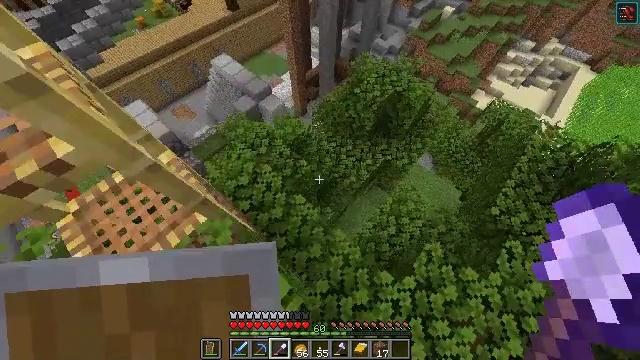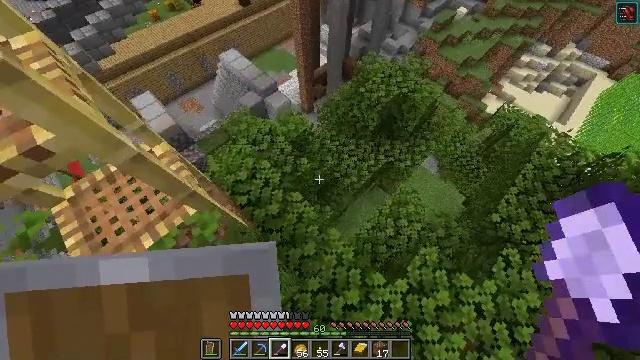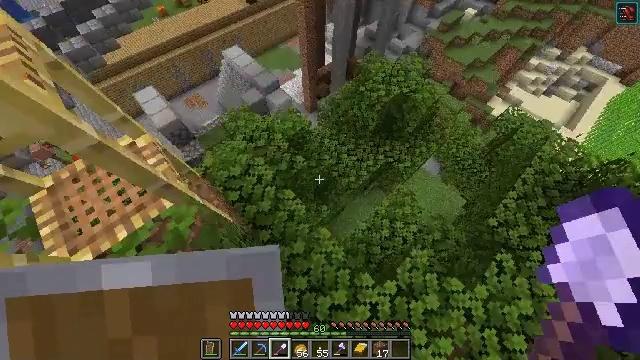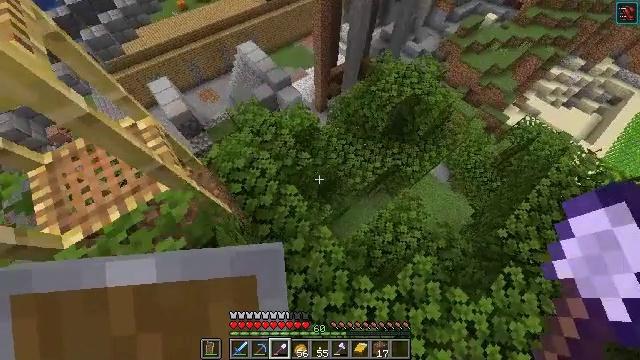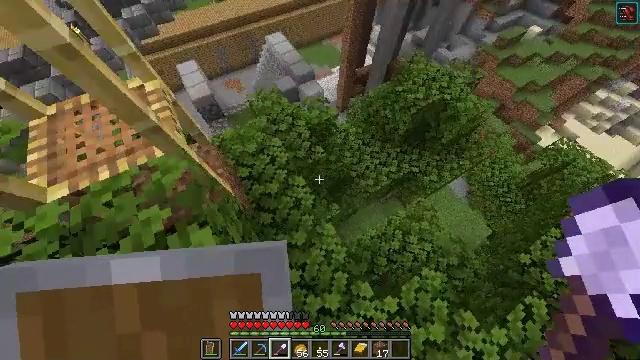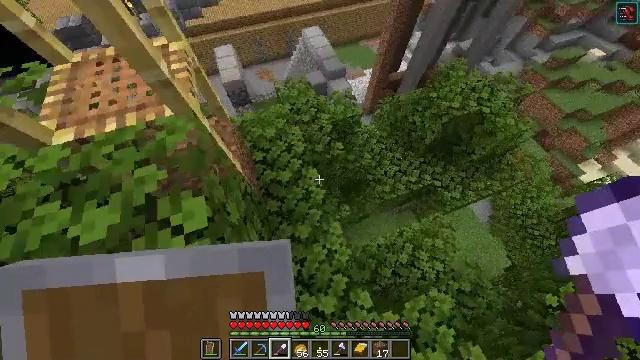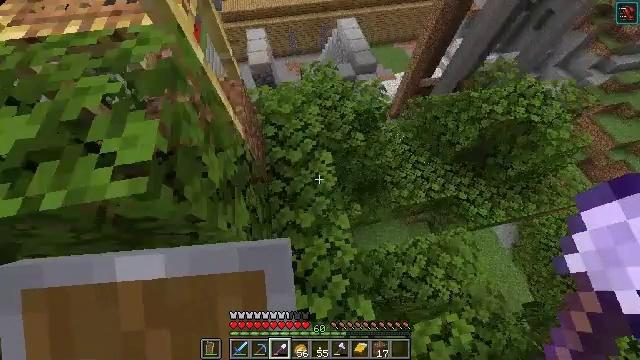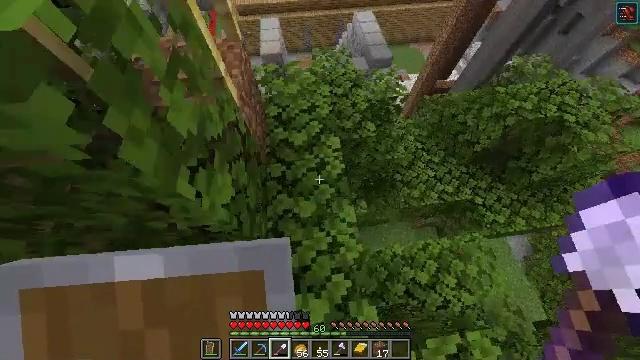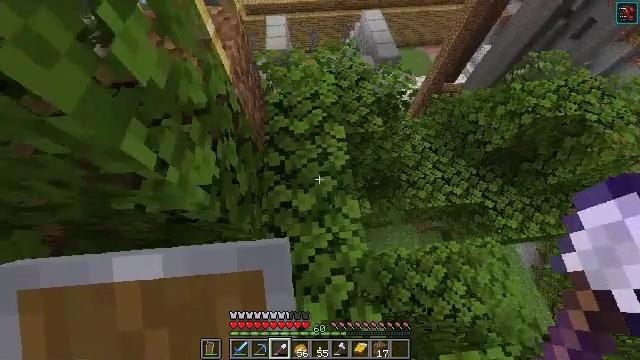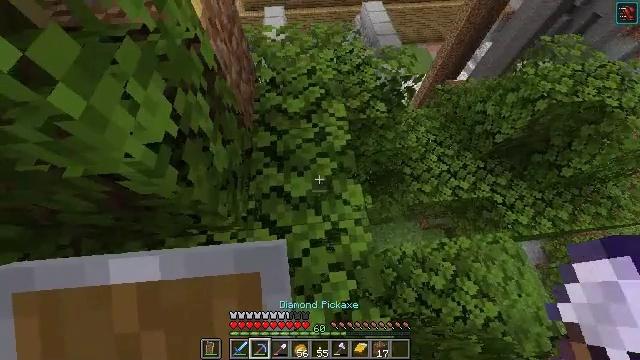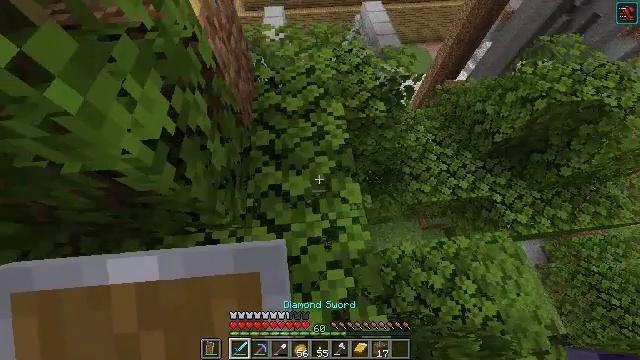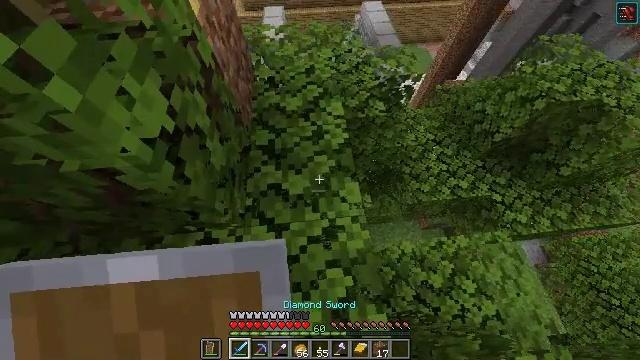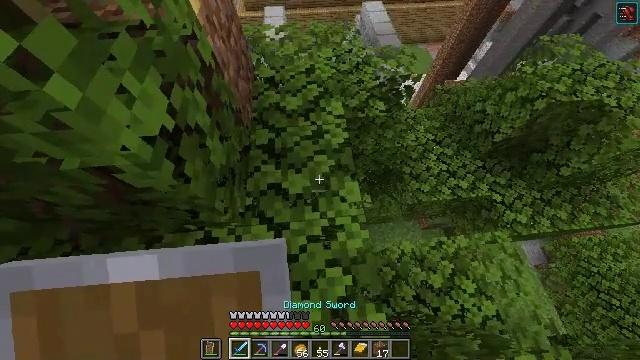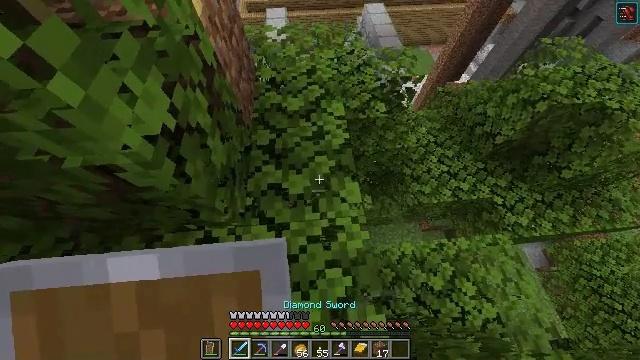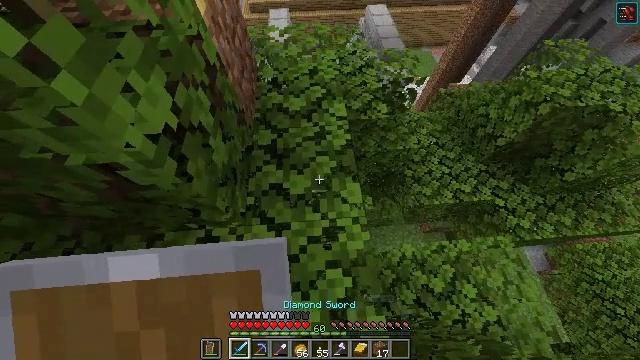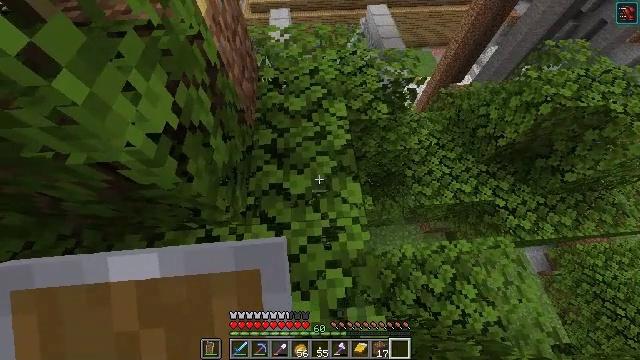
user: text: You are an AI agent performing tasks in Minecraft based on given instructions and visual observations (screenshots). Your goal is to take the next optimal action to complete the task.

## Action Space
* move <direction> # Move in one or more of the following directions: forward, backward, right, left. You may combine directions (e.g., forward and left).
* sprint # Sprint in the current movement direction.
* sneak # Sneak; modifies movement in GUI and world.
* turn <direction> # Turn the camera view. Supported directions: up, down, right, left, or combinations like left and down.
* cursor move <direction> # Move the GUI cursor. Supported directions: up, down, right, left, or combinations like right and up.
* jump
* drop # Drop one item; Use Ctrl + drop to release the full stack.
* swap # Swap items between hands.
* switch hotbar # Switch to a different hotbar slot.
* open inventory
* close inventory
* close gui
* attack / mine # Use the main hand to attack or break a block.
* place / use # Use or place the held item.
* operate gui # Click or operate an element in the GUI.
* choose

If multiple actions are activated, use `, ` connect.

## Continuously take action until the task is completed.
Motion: motion action
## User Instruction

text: Dismantle the scaffolding.
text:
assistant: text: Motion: turn left
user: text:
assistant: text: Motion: turn left
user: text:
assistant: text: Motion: turn left
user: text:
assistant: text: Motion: turn left
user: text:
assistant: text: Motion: turn left
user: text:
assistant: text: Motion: turn left
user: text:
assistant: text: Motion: turn left
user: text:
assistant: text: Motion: turn left
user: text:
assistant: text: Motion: no_op
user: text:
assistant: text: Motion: no_op
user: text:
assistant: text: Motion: no_op
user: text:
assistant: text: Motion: no_op
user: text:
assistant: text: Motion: no_op
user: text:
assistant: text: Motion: no_op
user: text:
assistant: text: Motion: no_op
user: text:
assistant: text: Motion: no_op
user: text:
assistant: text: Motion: no_op
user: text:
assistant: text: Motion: no_op
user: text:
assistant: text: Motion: no_op
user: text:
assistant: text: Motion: no_op
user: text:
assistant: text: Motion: no_op
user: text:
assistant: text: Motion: no_op
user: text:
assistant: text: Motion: no_op
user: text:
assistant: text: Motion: no_op
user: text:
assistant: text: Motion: no_op
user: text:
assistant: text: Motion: no_op
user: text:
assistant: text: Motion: no_op
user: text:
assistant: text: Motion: no_op
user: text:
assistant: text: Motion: no_op
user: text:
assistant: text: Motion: no_op